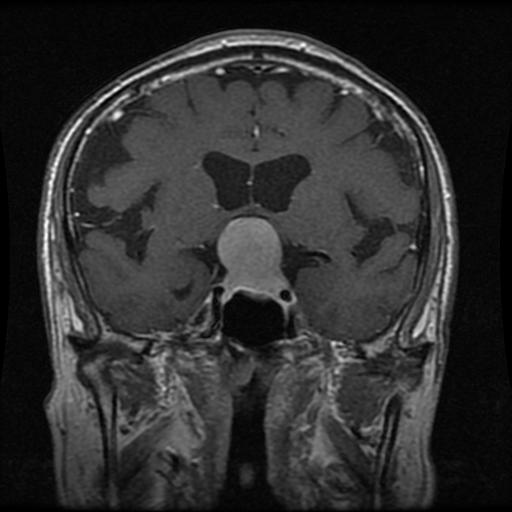
Label: pituitary